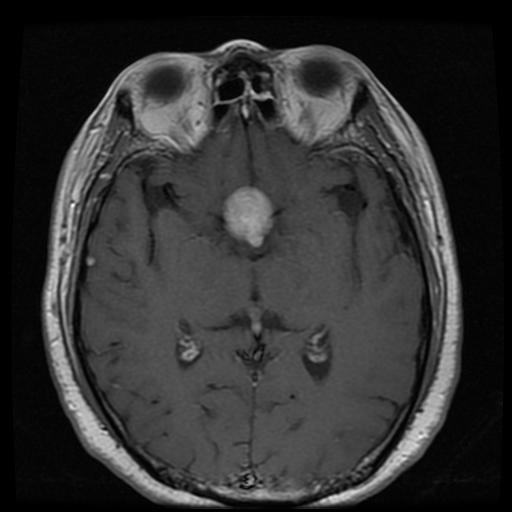
Label: pituitary